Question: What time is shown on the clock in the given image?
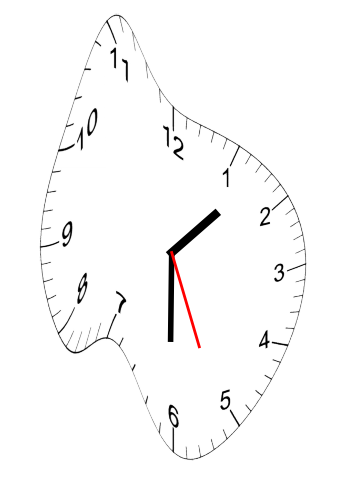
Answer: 01:30:26